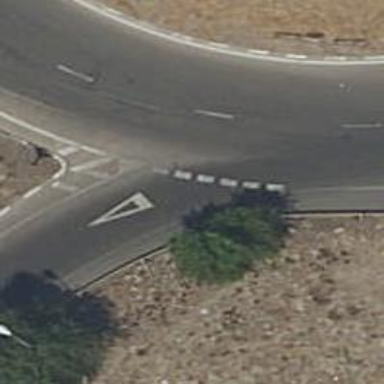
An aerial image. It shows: Road with "give way" sign.